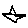
Label: star